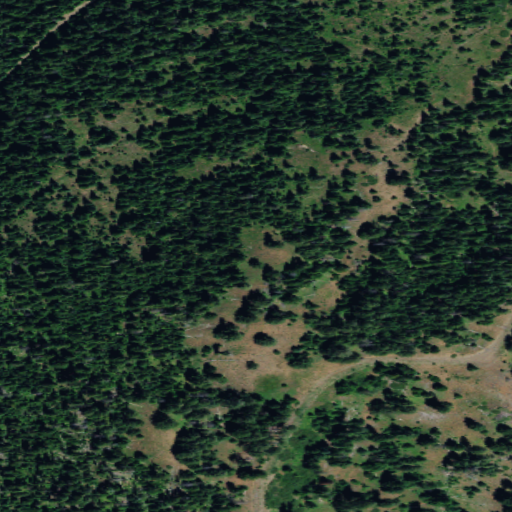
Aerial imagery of ridge(s) in Washington named Cougar Ridge containing evergreen forest, grassland, open development, shrub, and low intensity development